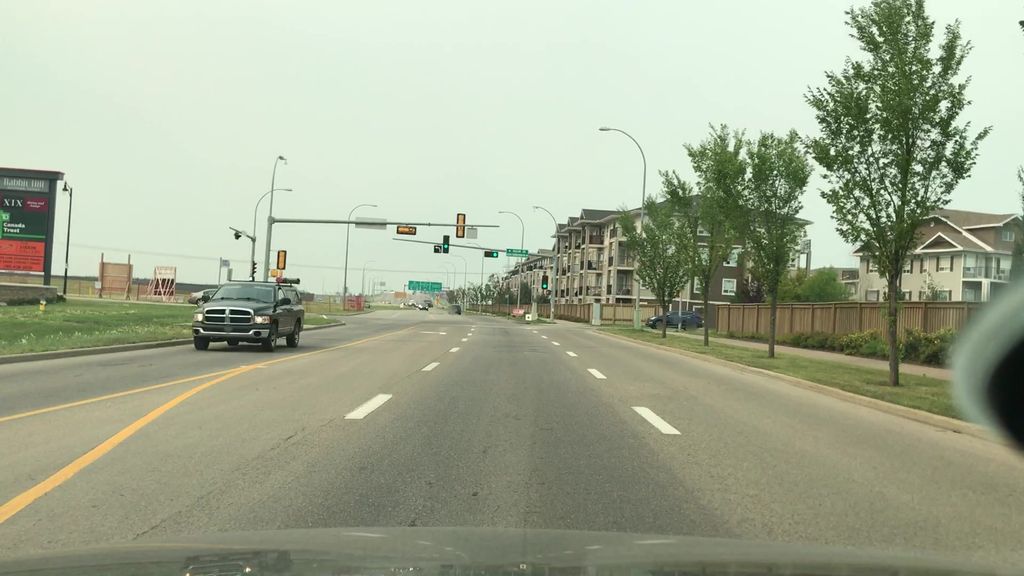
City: edmonton